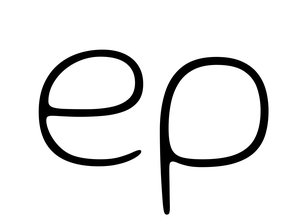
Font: Gluten_Thin